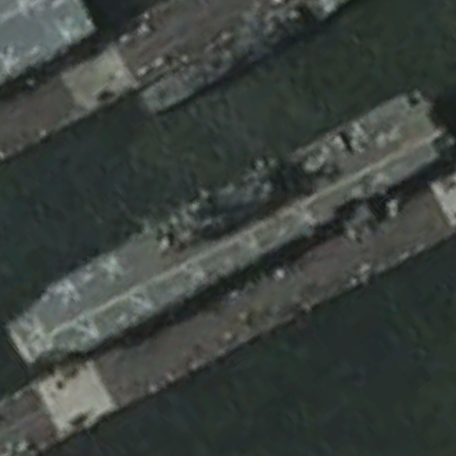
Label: assault